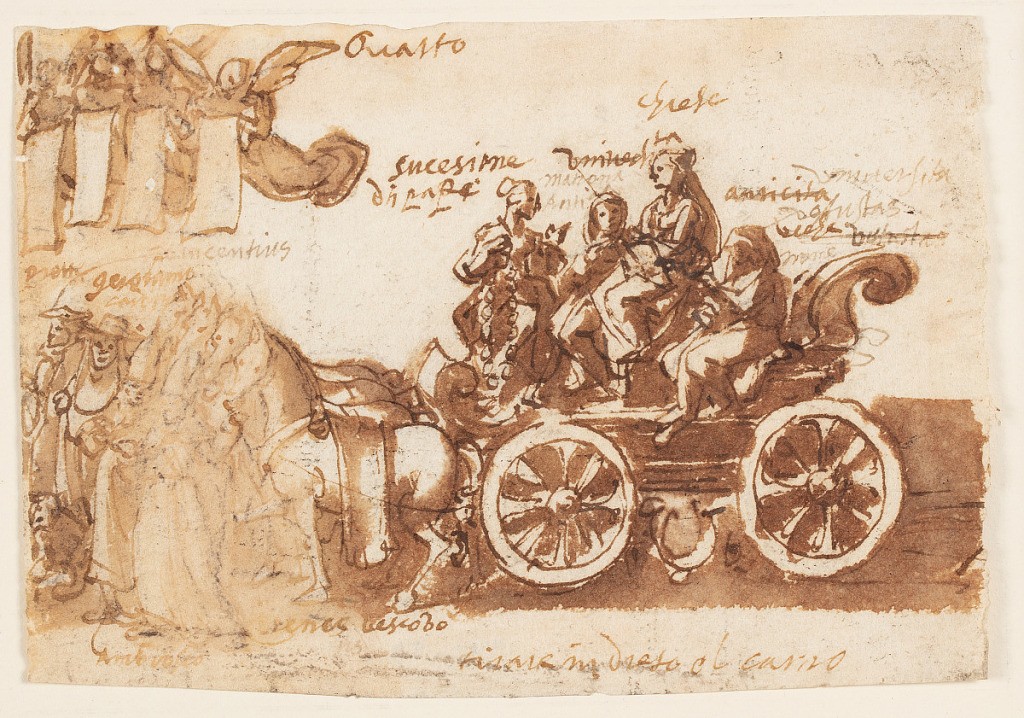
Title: Allegory of the Triumph of the Church, Fourth Scene
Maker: Jan van der Straet, called Stradanus, Flemish, 1523–1605
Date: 1595 or before
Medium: Recto: Pen and brown ink, brush and brown and black washes over black chalk, with corrections by the artist in white opaque paint on laid paper Verso: Pen and brown ink on laid paper
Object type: Drawing
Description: Recto: View of a procession with an open chariot moving left, led by a group of figures and animals identified as the Four Evangelists. An ox (symbol of Saint Luke) and a lion (symbol of Saint Mark) walk before the chariot together with an angel (symbol of Saint Matthew). Saint Peter leads the lion, and Saints Paul and James walk nearby. A large eagle (symbol of Saint John) flies overhead at left, the reins in its beak. Seated in the chariot is a haloed female figure (drawn twice in overlapping strokes) holding a book. A second woman kneels before her.  An explanatory inscription in Dutch appears along the bottom margin. Annotations in Italian throughout.
Verso: Dutch inscription